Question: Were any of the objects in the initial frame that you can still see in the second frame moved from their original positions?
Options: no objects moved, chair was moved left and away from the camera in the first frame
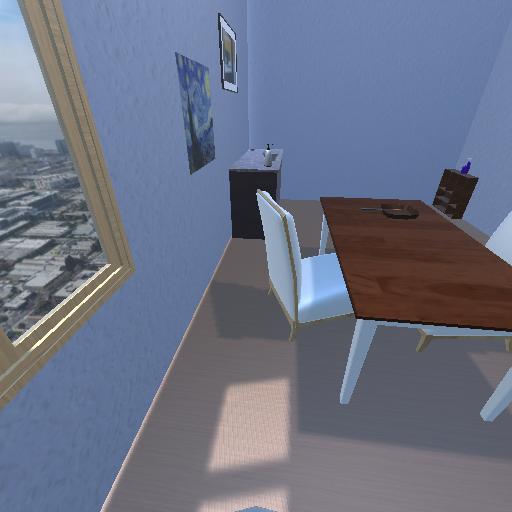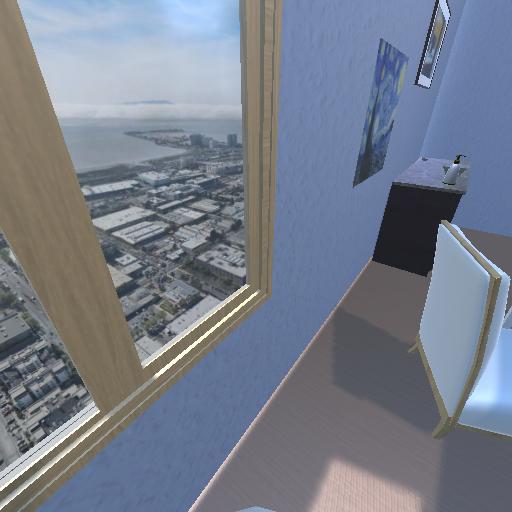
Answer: no objects moved